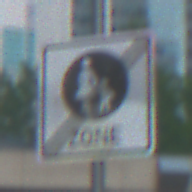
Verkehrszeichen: EndeFussgaengerzone
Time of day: MorningAfternoon
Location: Outdoor (Urban)
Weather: PartlyCloudy
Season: NotSpecified
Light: Natural